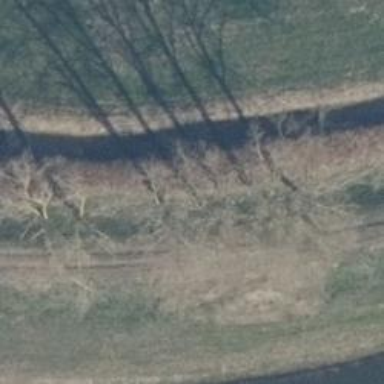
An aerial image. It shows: Row of trees in natural setting.